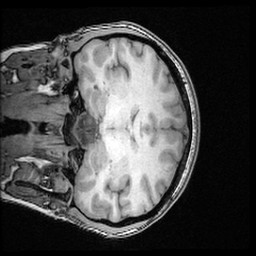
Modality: T1w
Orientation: coronal
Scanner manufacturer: ge
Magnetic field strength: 3 T
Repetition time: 0.008612 s
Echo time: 0.003404 s